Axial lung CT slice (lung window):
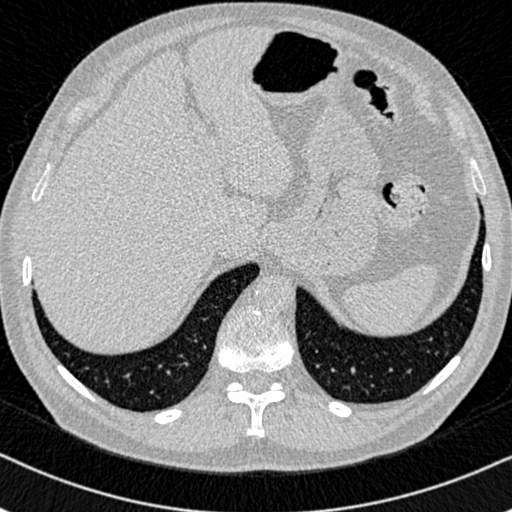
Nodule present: no